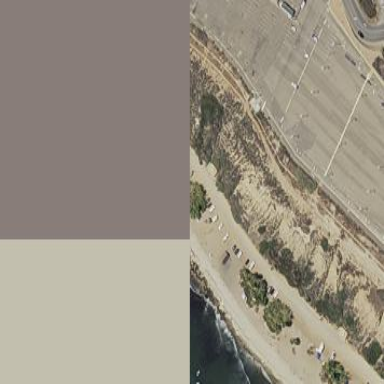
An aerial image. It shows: Parking area with sand surface.